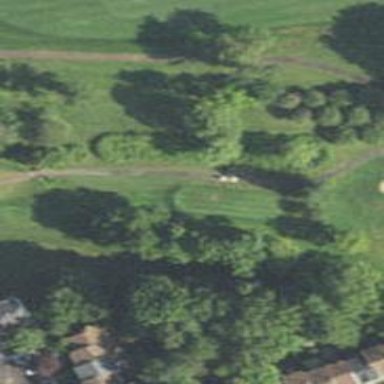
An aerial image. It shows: Golf water hazard.